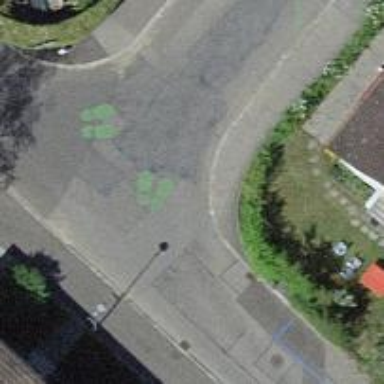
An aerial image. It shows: Kerb barrier.